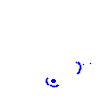
Particle: pion